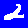
Digit: 2